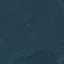
Land use / land cover: Forest